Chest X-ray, PA view. Patient: 34 years old, sex F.
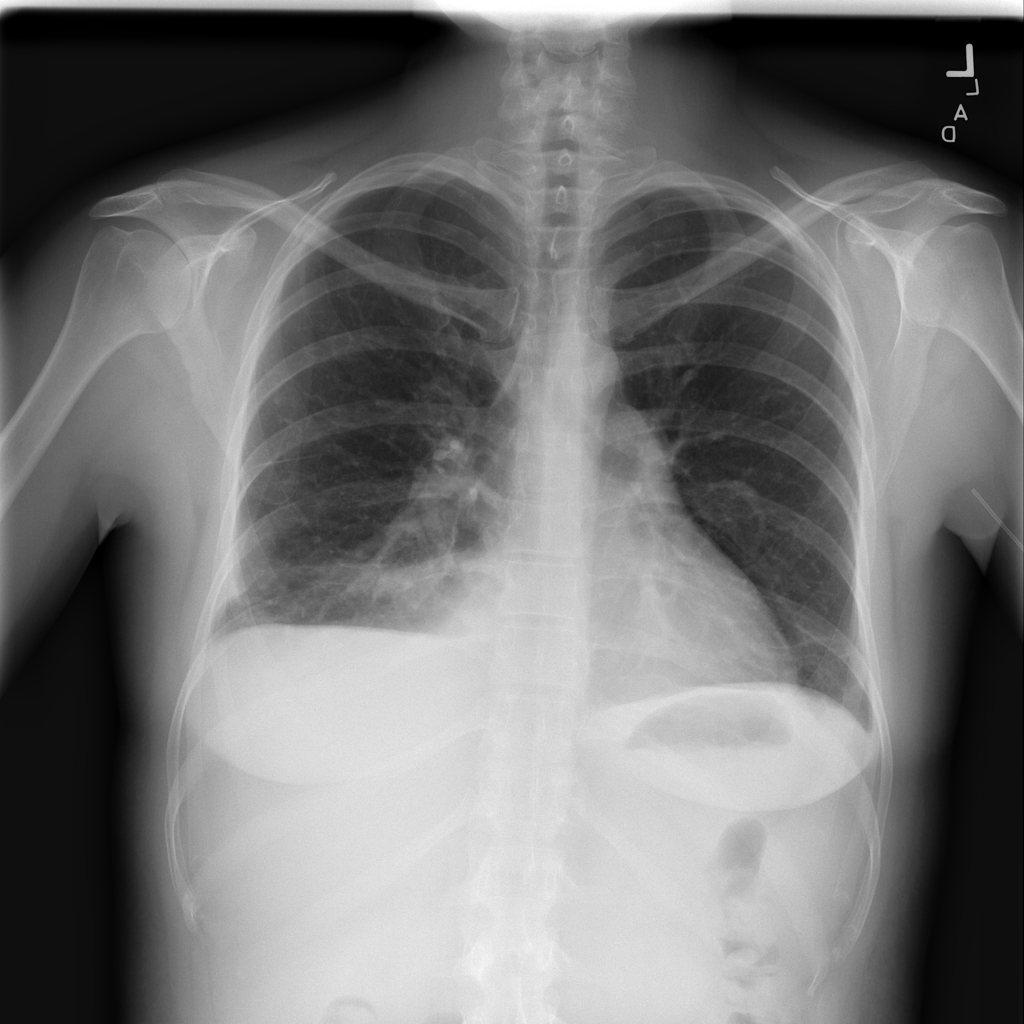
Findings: Atelectasis, Effusion